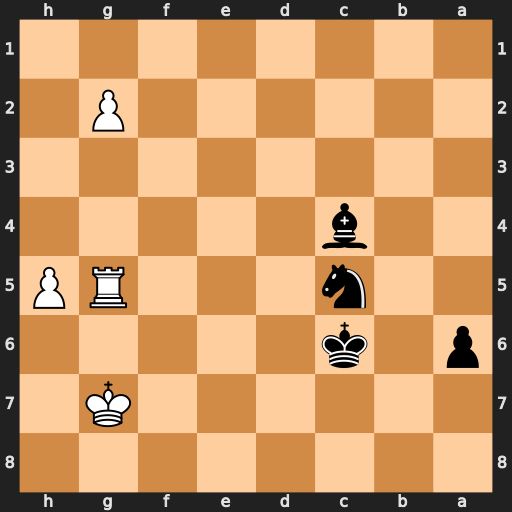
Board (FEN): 8/6K1/p1k5/2n3RP/2b5/8/6P1/8
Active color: b
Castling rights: -
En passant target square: -
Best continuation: Ne6+ Kf6 Nxg5